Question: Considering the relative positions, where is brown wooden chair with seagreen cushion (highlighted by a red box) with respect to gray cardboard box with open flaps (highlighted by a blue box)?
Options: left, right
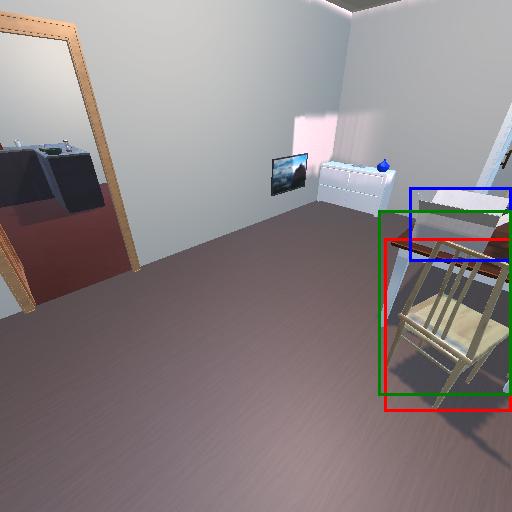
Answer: left